Question: I'm using the Delphi library Graphics32 to draw an audio graphic on the screen, and then represent a series of periods in the audio.
The graph is quite simple: a black background, with the audio waveform filled with a light gray color.
The periods right now are rectangles drawn using 'FillRectTS' with a semitransparent color. I am looking for a way (hopefully a simple one) to draw this using a blend mode like Multiply, so the audio waveform is the one who gets the color, and the background remains black. I haven't found any function in the 'TBitmap32' class (nor, for instance, the g32_Interface unit) that allows me to do this.
This needs to be done after the audio waveform is painted, as redrawing this on-demand is very time-expensive, and the periods are user-defined on runtime, so drawing the audio waveform directly with the colors is not possible.
Here is a little example of how is it, and how I would like it:

The code right now that draws the periods, the aspect I need to change, is the following:
'''
TColor32 ColorDibujado = Color == 0 ? GetColorDeTipoEvento(PeriodoADibujar->Evento->TipoEvento) : Color;
if (PeriodoADibujar->Habilitado == false)
ColorDibujado = (ColorDibujado & 0x00ffffff) | 0xAf000000;
Gr32::TRect area;
area.Left = (PeriodoADibujar->PosicionInicioRelativa * (double)LimitesDestino.Width()) / Proporcion + PosX;
area.Right = (PeriodoADibujar->PosicionFinRelativa * (double)LimitesDestino.Width()) / Proporcion + PosX;
area.Top = LimitesDestino.Top;
area.Bottom = LimitesDestino.Bottom;
MapaDestino->FillRectTS(area, ColorDibujado);
'''
'ColorDibujado' get's the transparency needed depending on different conditions (if the event is selected or not, and the type of event), but the idea at the end is the same. This code draws like the first part of the graphic above.
Solutions (or ideas) in Delphi or C++Builder are fine by me.
I have implemented this directly on the Graphics32 code, using any of the color blend routines it already provides, and it solves my needs. It's an extra set of FillRect functions that takes another parameter for the blend mode to use. I will try to get this into the official project, if it's still alive...
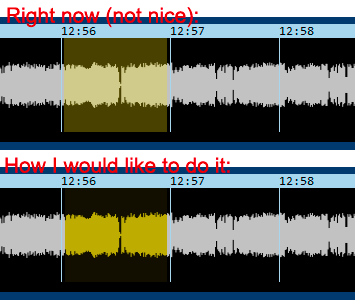
Answer: I added the following code to the Graphics32 sources, so I can fill the required Rect using one of the several blend modes that the library provides:
'''
TBlendMode = (bmAdd, bmSub, bmDiv, bmMod, bmMax, bmMin, bmDif, bmAvg, bmExc, bmSca);
procedure TCustomBitmap32.FillRectTB(X1, Y1, X2, Y2: Integer; Value: TColor32; BlendMode: TBlendMode);
var
i, j: Integer;
P: PColor32;
blend: TBlendReg;
begin
case BlendMode of
bmAdd: blend := ColorAdd;
bmSub: blend := ColorSub;
bmDiv: blend := ColorDiv;
bmMod: blend := ColorModulate;
bmMax: blend := ColorMax;
bmMin: blend := ColorMin;
bmDif: blend := ColorDifference;
bmAvg: blend := ColorAverage;
bmExc: blend := ColorExclusion;
bmSca: blend := ColorScale;
else blend := MergeReg;
end;
try
Dec(Y2);
Dec(X2);
for j := Y1 to Y2 do
begin
P := GetPixelPtr(X1, j);
for i := X1 to X2 do
begin
P^ := blend(Value, P^);
Inc(P);
end;
end;
finally
EMMS;
Changed(MakeRect(X1, Y1, X2 + 1, Y2 + 1));
end;
end;
'''
There are also
'''
procedure FillRectTSB(X1, Y1, X2, Y2: Integer; Value: TColor32; BlendMode: TBlendMode); overload;
procedure FillRectSB(const ARect: TRect; Value: TColor32; BlendMode: TBlendMode); overload;
procedure FillRectTSB(const ARect: TRect; Value: TColor32; BlendMode: TBlendMode); overload;
'''
Which are a copy of the ones provided by the Library, but internally call the new 'FillRectTB' procedure. I will get this code into the library maintainers, so it can be incorporated in the official sources, if it makes sense for them.
It doesn't appear to be that easy to get the code into the official library, so I'm attaching here the full patch, in case somebody else finds this usefull.
<URL>
I also posted this into the Graphics32.general newsgroup, so it doesn't get lost.